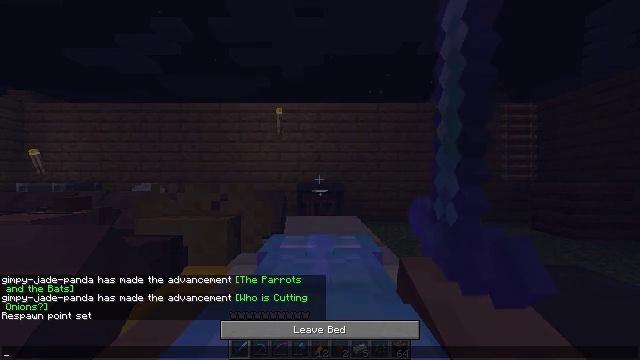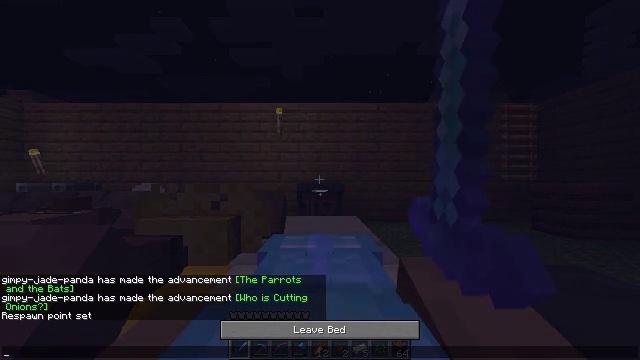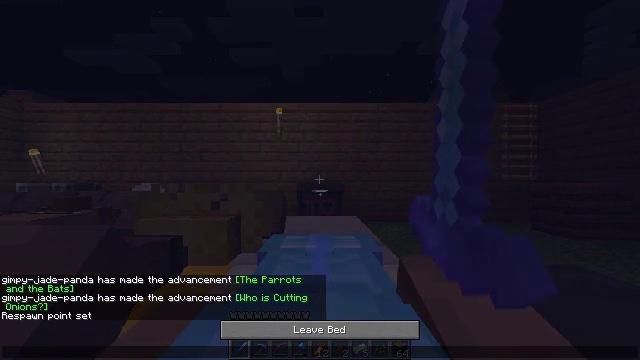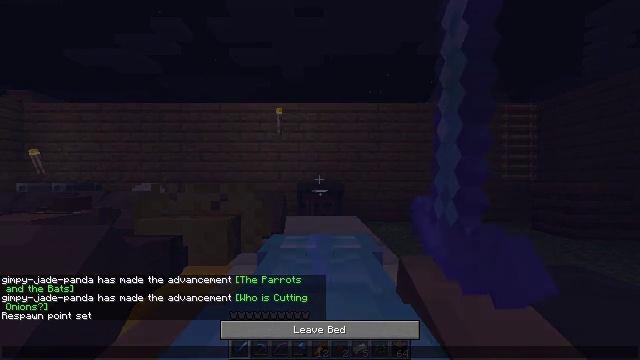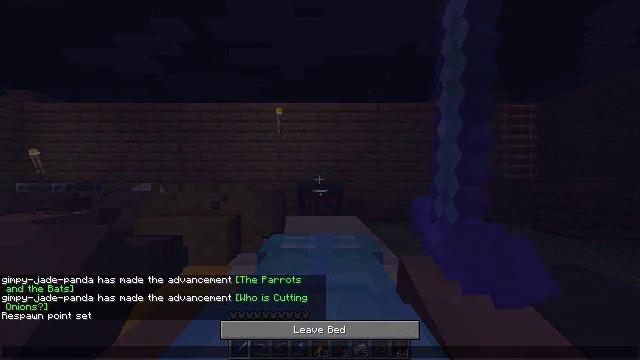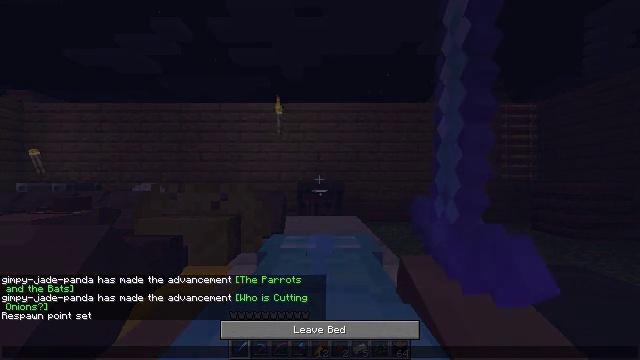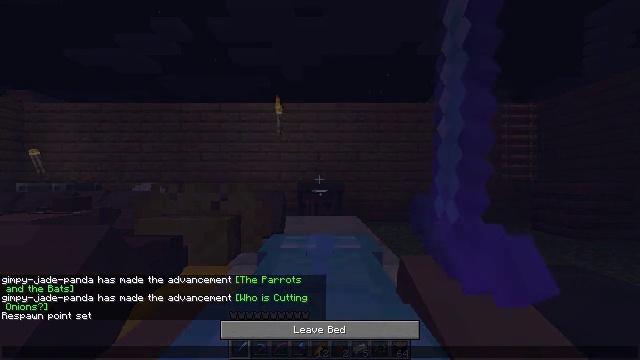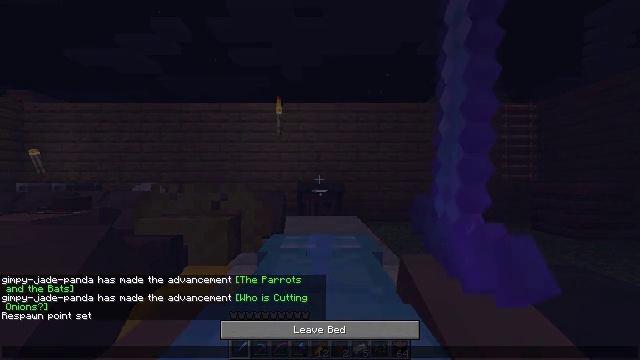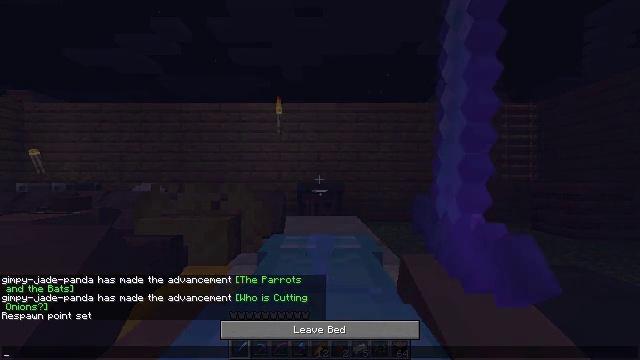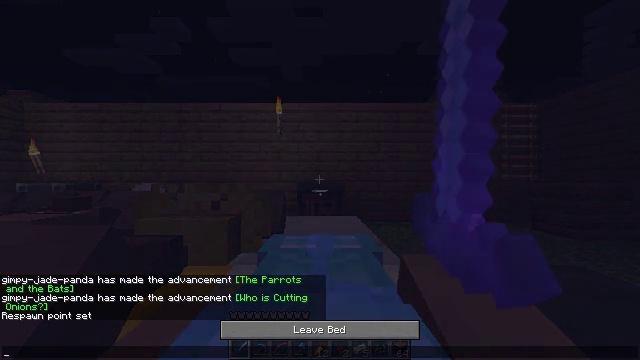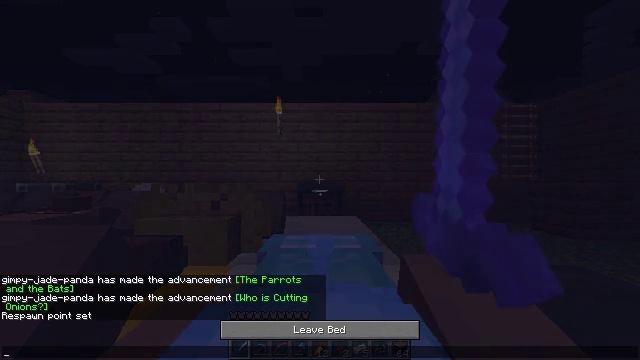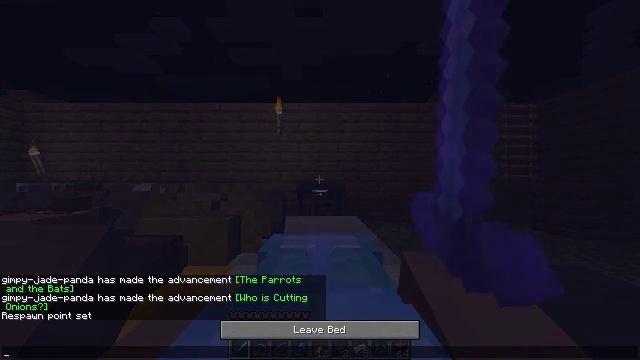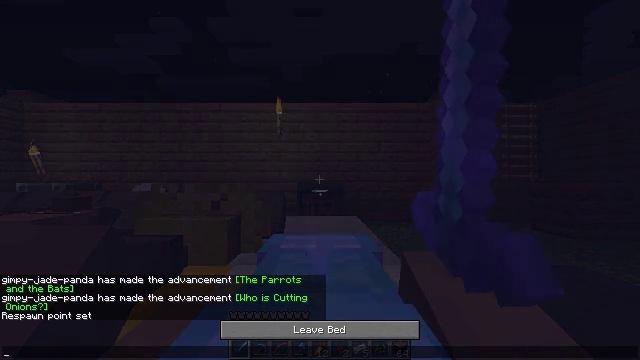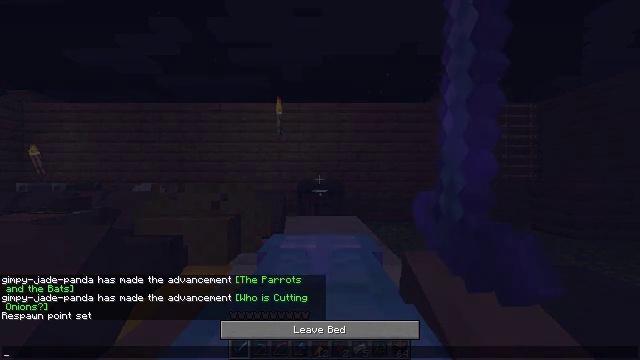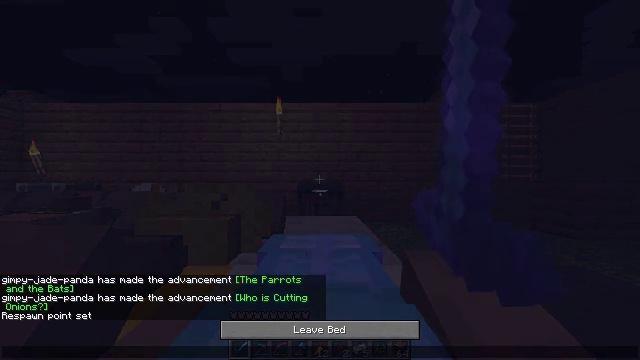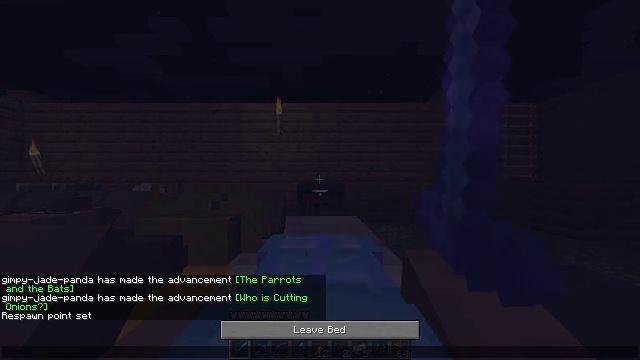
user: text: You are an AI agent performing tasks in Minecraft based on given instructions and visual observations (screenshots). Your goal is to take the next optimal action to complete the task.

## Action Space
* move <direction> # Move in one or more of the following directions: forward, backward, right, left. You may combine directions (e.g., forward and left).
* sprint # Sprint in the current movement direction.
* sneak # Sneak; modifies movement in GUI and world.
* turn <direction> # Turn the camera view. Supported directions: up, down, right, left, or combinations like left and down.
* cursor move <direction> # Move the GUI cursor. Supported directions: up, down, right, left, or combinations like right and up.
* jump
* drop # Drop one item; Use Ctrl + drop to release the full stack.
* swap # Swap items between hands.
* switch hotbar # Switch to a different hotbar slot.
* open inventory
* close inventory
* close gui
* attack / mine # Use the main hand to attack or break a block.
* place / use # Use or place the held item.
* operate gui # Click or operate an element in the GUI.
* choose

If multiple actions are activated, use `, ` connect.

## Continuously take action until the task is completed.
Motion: motion action
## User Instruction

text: Gather the black bed from your house.
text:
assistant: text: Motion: no_op
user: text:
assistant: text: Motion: cursor move right and down
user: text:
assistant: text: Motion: cursor move down
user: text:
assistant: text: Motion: no_op
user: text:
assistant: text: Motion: no_op
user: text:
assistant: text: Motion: no_op
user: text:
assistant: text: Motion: cursor move right
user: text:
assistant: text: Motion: cursor move right and down
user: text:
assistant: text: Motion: cursor move right and down
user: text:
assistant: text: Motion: cursor move right and down
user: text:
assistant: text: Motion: cursor move down
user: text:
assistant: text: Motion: no_op
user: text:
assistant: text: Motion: no_op
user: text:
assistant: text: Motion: cursor move left
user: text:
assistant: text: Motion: no_op
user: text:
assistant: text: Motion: no_op
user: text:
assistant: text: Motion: no_op
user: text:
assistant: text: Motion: no_op
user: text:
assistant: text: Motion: no_op
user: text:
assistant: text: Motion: no_op
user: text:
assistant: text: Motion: no_op
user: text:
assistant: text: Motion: cursor move left
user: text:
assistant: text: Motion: no_op
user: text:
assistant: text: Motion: no_op
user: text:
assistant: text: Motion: no_op
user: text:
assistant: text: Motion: close gui
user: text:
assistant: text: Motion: no_op
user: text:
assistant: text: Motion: no_op
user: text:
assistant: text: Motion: no_op
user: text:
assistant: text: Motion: no_op